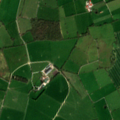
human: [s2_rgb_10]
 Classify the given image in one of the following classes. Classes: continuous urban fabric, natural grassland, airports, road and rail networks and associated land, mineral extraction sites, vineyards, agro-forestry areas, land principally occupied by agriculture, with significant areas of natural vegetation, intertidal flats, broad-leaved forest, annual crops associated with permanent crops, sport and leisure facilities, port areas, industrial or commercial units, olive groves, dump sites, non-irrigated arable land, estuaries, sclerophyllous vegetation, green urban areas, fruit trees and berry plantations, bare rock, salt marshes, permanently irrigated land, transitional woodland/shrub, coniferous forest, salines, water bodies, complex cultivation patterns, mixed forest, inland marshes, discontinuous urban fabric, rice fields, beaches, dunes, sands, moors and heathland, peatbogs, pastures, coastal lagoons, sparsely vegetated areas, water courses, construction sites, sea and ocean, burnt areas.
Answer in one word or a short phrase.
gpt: non-irrigated arable land, pastures